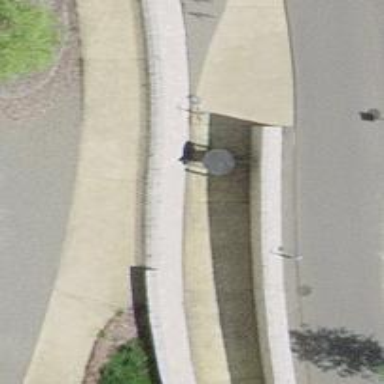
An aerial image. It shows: Full-height turnstile barrier.